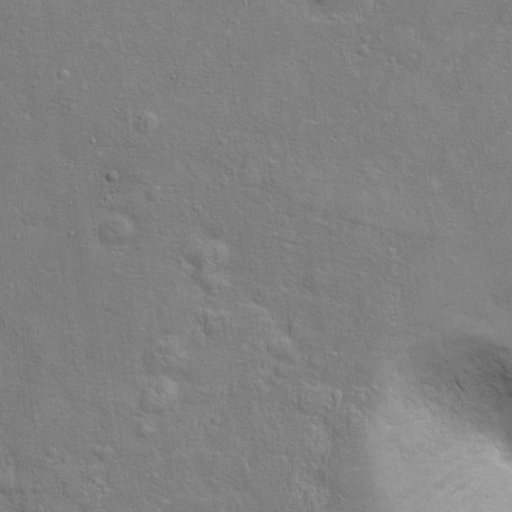
Classes present: Background, Cone